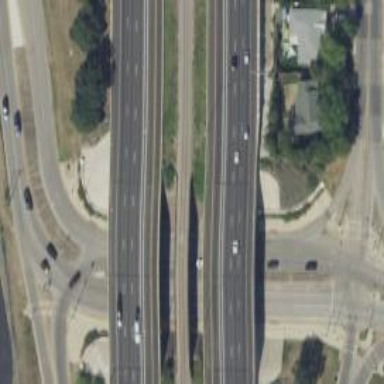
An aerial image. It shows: Motorway bridge with asphalt surface.